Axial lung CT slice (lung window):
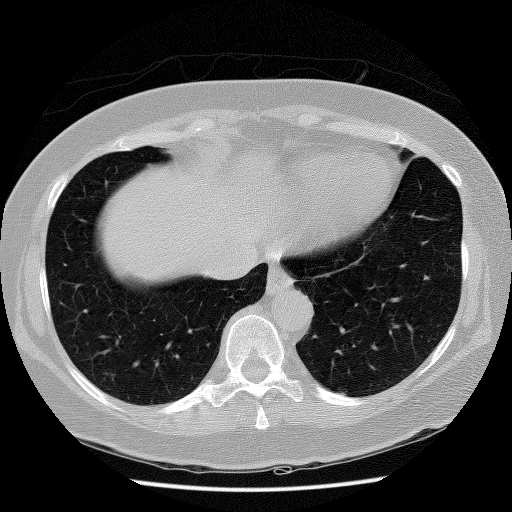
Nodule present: no